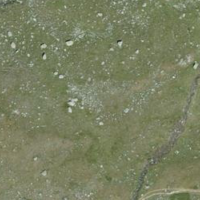
EUNIS habitat code: 26
Species observed at this site:
Kalmia procumbens
Zygaena exulans
Erebia epiphron